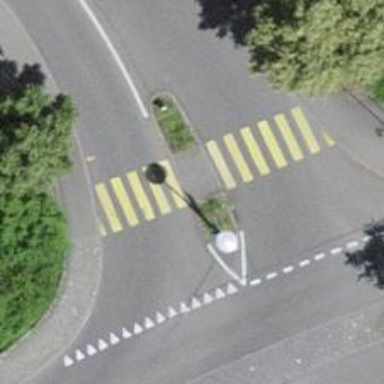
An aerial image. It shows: Zebra crossing on the road.